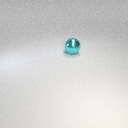
large cyan metal sphere